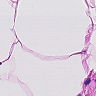
Metastatic tissue present: no